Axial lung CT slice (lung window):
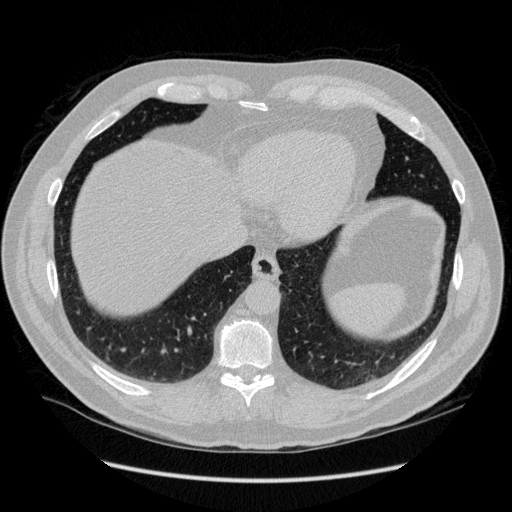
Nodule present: no